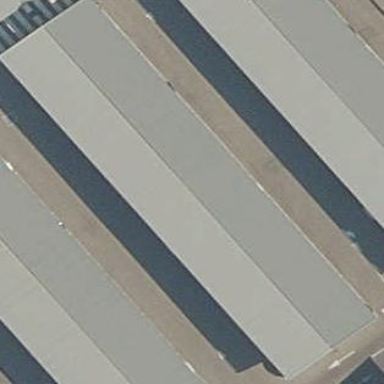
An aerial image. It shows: Carport building.